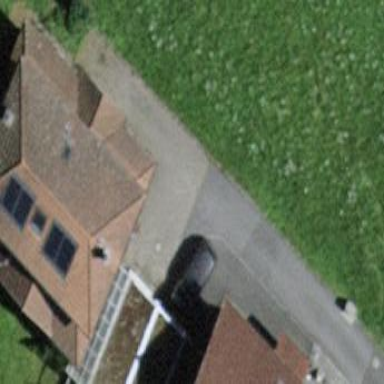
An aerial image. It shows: Residential building.